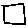
Label: square